Interaction volume radius: 10 \u00c5
Interaction volume height: 30 \u00c5
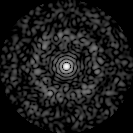
Disorder parameter: 0.8157